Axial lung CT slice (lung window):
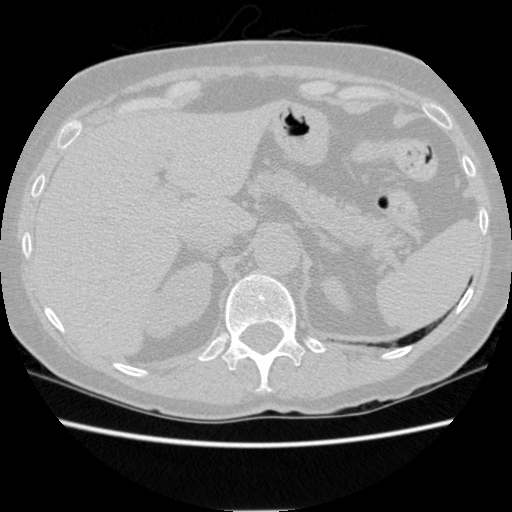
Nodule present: no